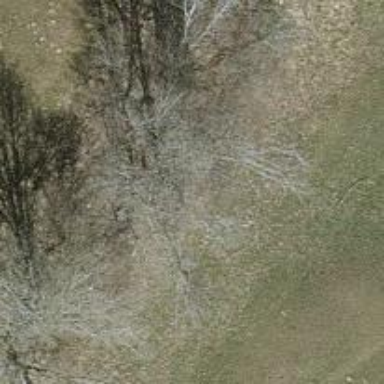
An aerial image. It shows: Single tag "natural: tree."